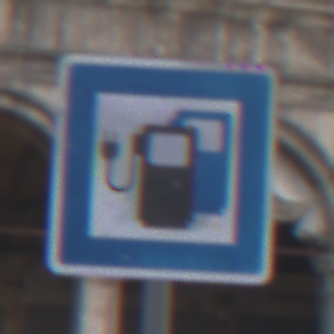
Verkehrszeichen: LadestationFuerElektrofahrzeuge
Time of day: SunriseSunset
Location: Outdoor (Urban)
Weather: PartlyCloudy
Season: NotSpecified
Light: Natural